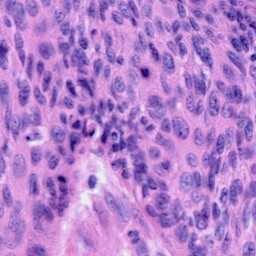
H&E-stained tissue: Cervix